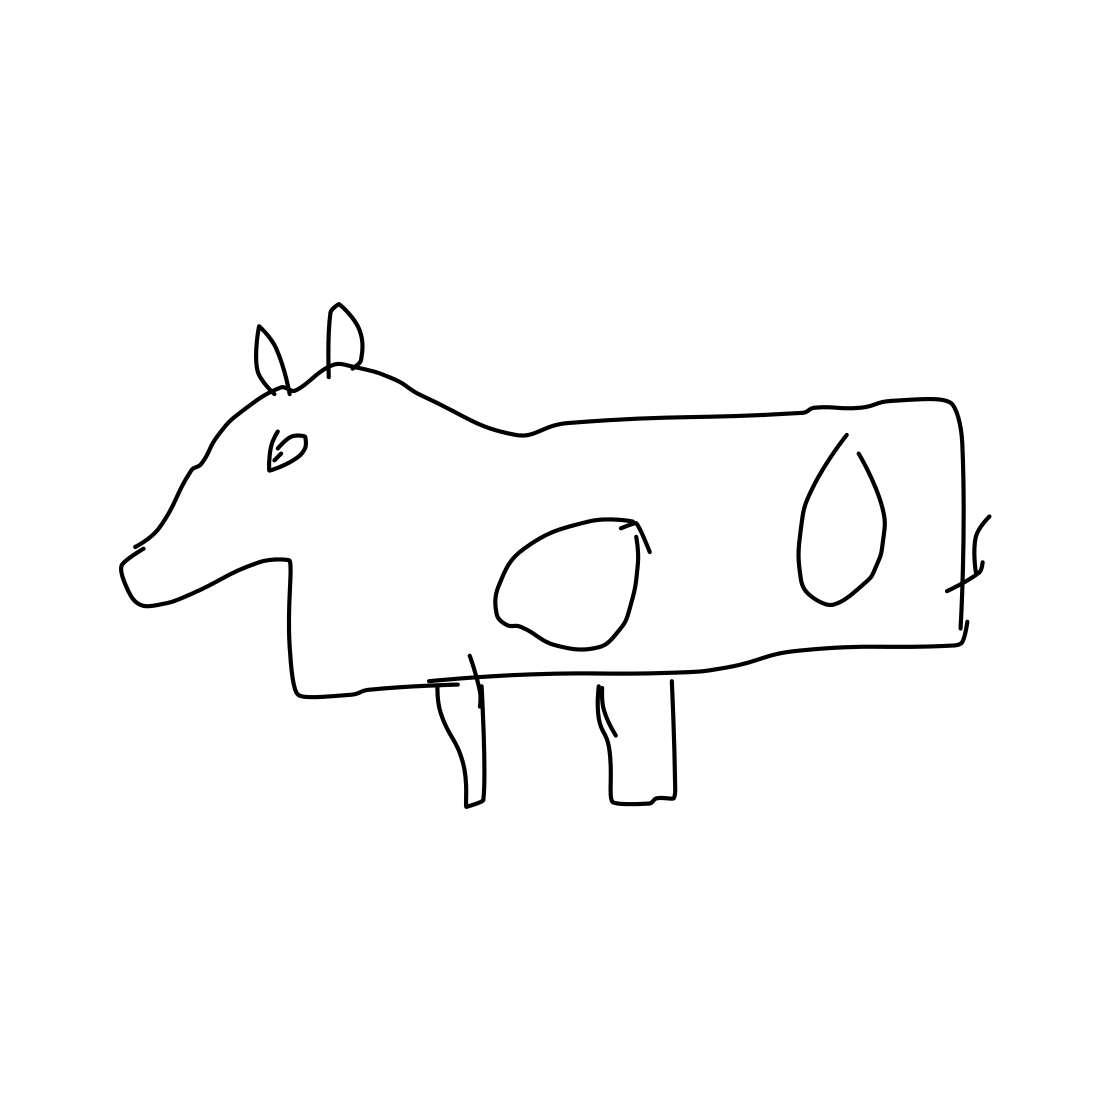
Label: cow